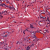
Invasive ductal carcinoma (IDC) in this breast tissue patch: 1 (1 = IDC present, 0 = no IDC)